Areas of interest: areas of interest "Train Station"
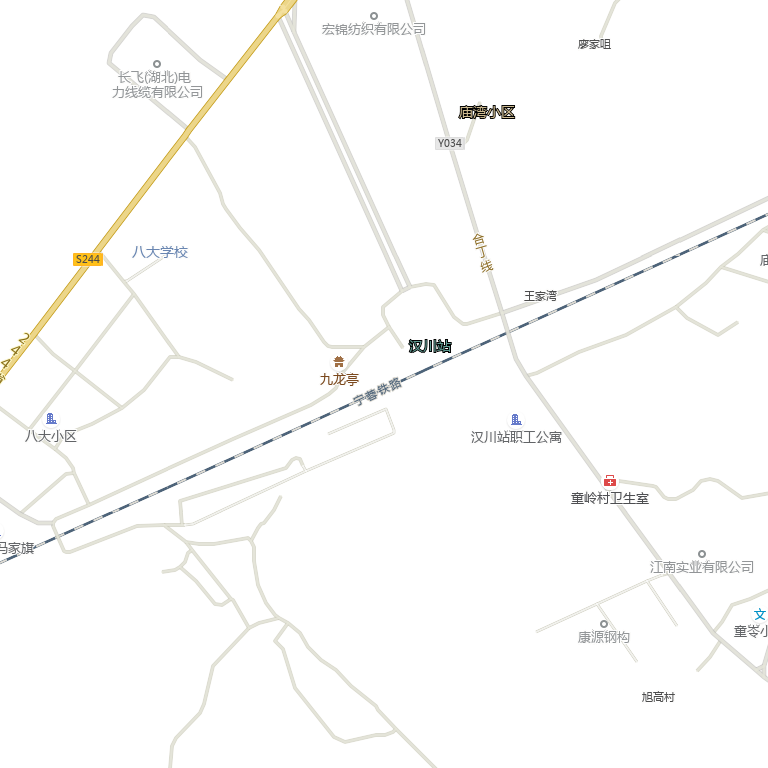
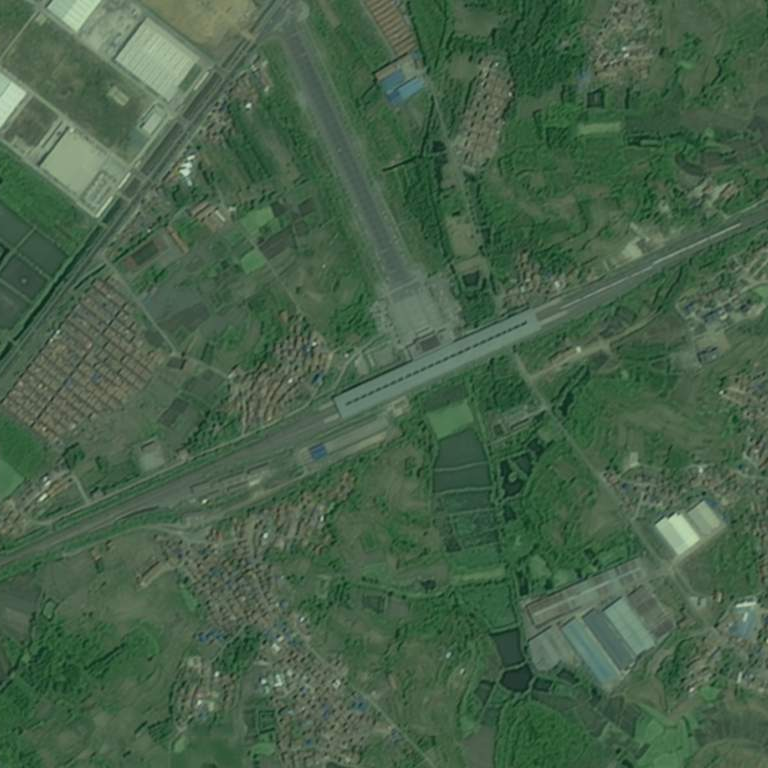